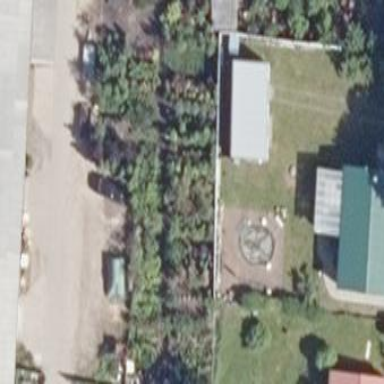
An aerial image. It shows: Plant nursery.